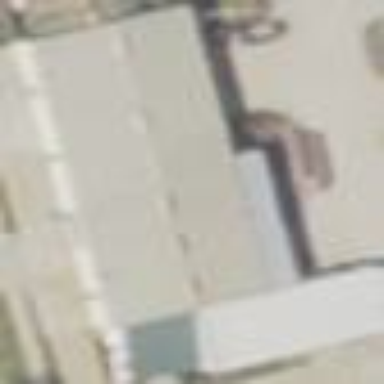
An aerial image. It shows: Building.